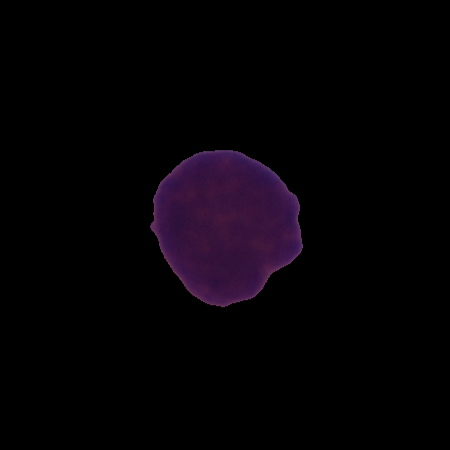
Label: healthy